Current action and preconditions to check: path_clear

Your task: For each precondition in the list above, predict whether it will hold at this action.

Consider the current scene as observed from the mobile robot's camera, and analyze the predicted future states of all dynamic agents (e.g., people, animals, vehicles, or any moving entities) within the NEXT SECOND.

IMPORTANT: Only answer "very likely" if you are absolutely certain—based on strong, clear evidence—that a dynamic agent will violate the precondition in the predicted future state. Do NOT answer "very likely" for unlikely, ambiguous, or low-probability risks.

Ask yourself for each precondition: Is there a high probability, with clear and convincing evidence, that the predicted future states of any dynamic agent will interfere with the predicted future state of the currently executing action within the NEXT SECOND, causing that precondition to fail?

Assess the risk level based on these predictions. Use "likely" or "very likely" if motions create a clear risk of interference.

Use "neutral" or "improbable" if agents are nearby but their predicted paths are clearly diverging or non-conflicting.

Failure Risk Categories: "very improbable", "improbable", "neutral", "likely", "very likely"

Answer Format: Output ONLY the probability_of_failure value from these categories: "very improbable", "improbable", "neutral", "likely", "very likely"

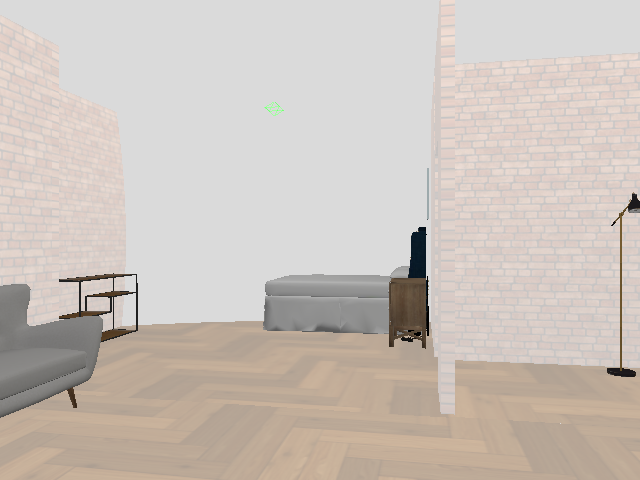

Answer: very improbable